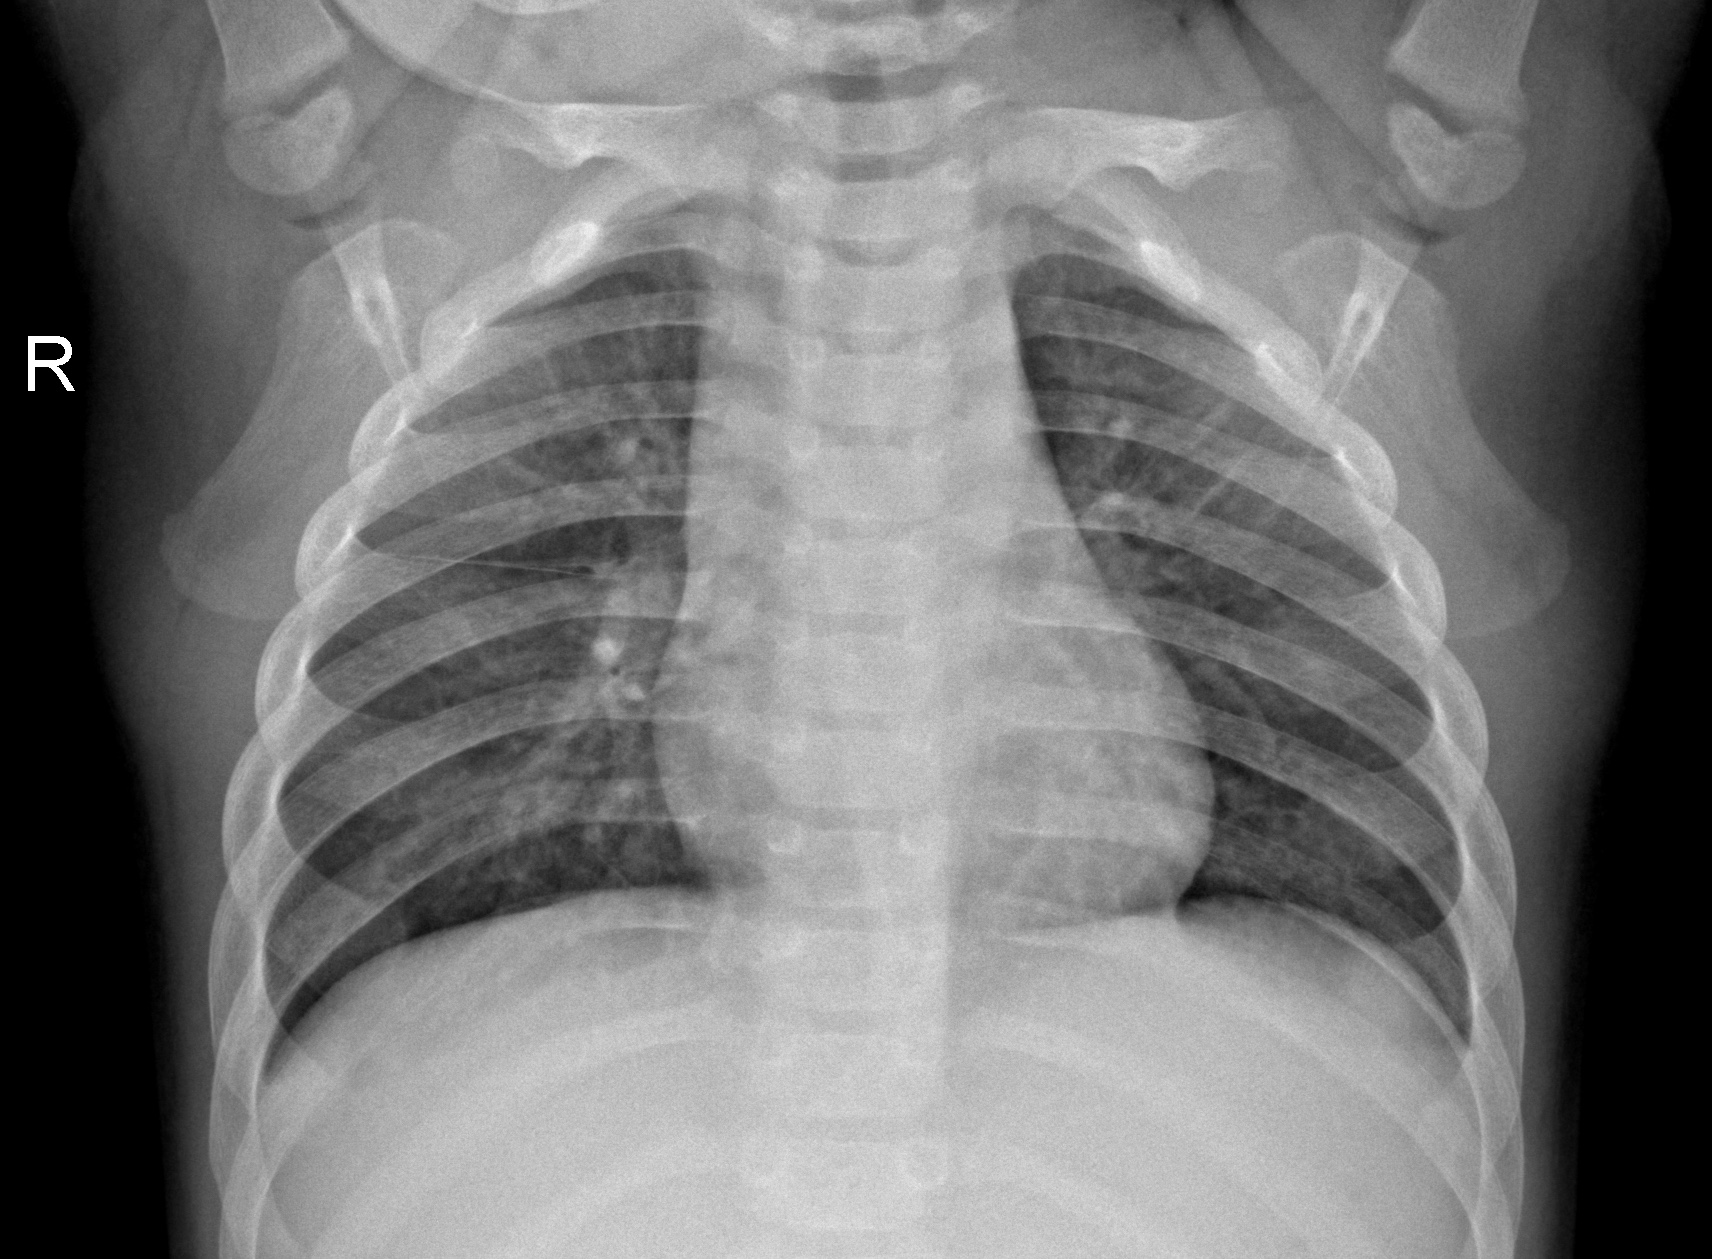
Diagnosis: NORMAL